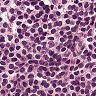
Metastatic tissue present: no